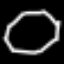
Label: octagon